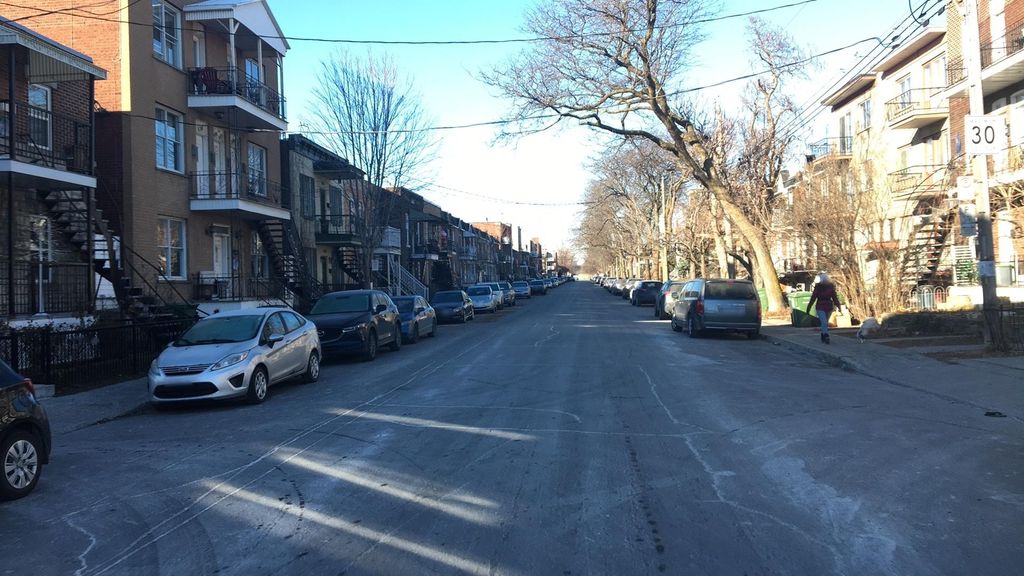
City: montreal